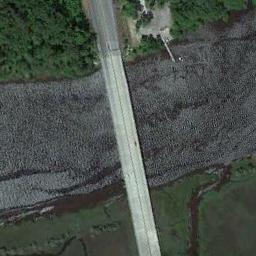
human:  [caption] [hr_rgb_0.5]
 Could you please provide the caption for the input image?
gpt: Most of the area the iron trestle crosses is forest .

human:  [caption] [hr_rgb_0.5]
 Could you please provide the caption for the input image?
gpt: A bridge built on a torrential river and some green plants on both sides of the river .

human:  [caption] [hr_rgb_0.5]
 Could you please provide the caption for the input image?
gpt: There is a bridge over the river with some trees and grass beside .

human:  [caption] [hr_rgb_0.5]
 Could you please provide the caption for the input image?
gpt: A bridge connects the green fields on both sides of the brown river .

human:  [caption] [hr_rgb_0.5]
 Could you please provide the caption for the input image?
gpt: The green plants above the bridge are thicker than those below .